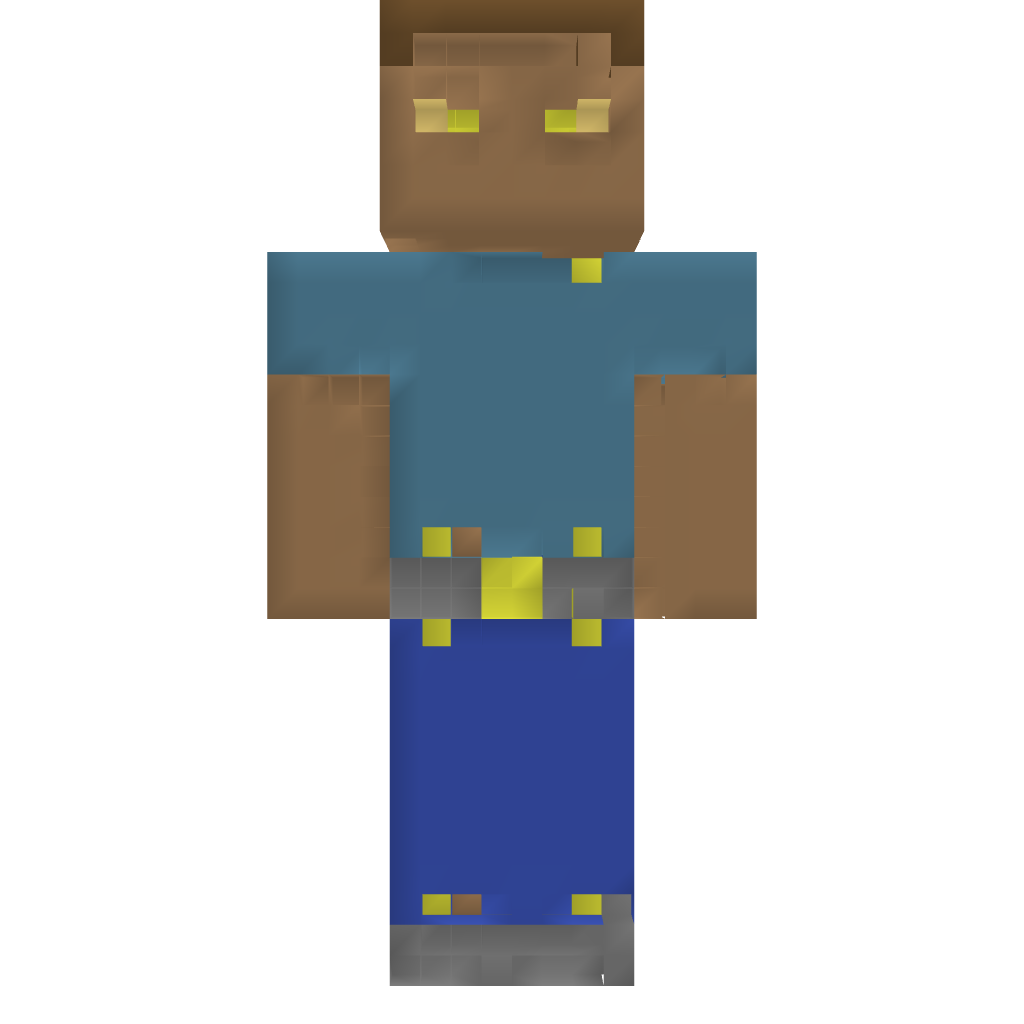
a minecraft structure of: Minecraft dude high quality